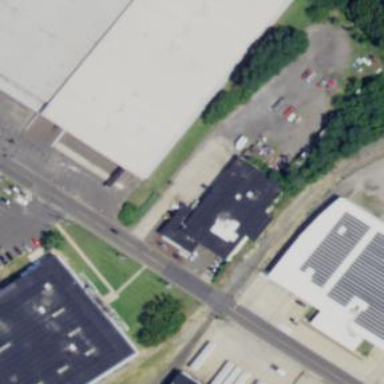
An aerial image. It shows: Industrial building.